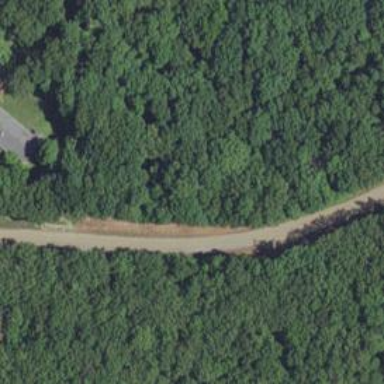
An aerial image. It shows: Unclassified road.